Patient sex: M
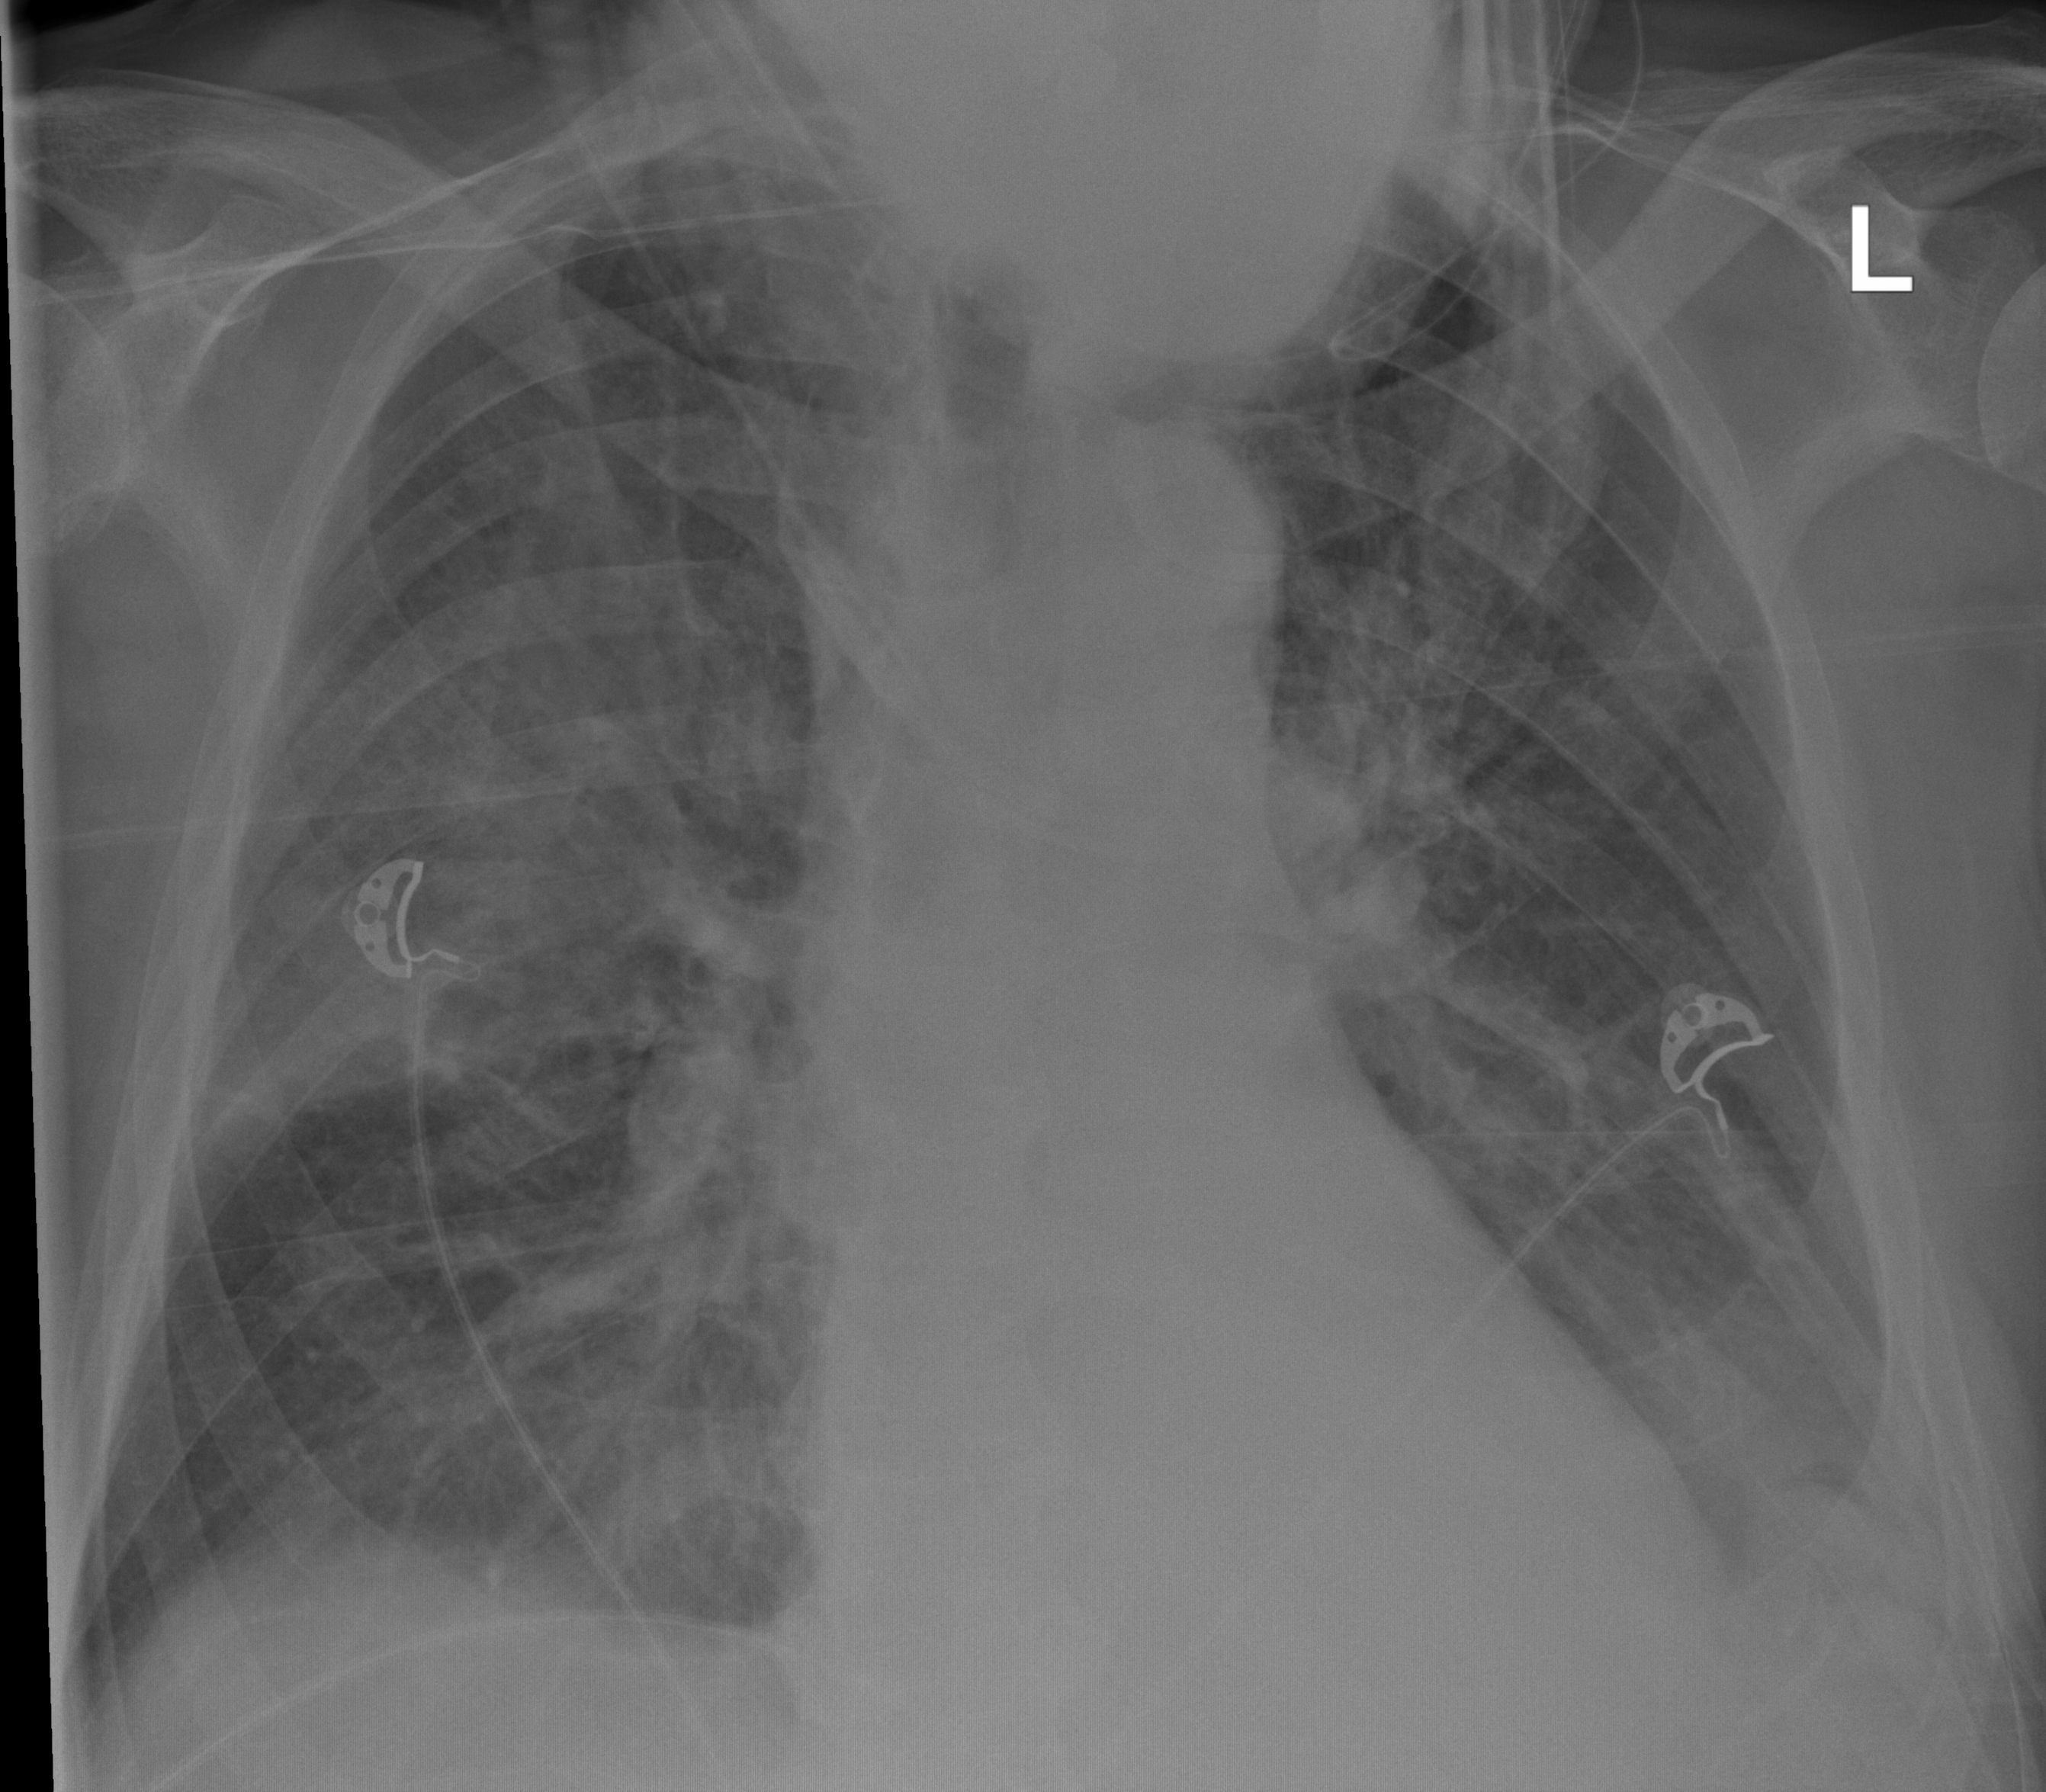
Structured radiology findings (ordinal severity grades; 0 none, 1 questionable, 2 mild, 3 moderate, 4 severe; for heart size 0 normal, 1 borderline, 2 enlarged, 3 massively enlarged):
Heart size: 0
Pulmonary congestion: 2
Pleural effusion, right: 2
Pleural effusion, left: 2
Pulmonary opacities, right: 2
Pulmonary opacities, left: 2
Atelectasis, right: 2
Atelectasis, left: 2